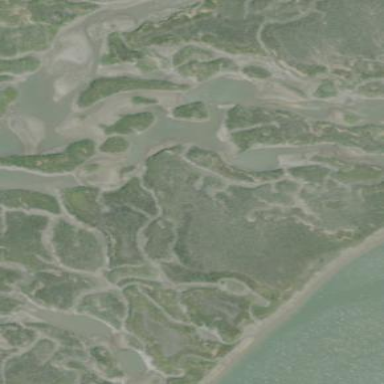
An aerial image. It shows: Tidal marsh wetland area.